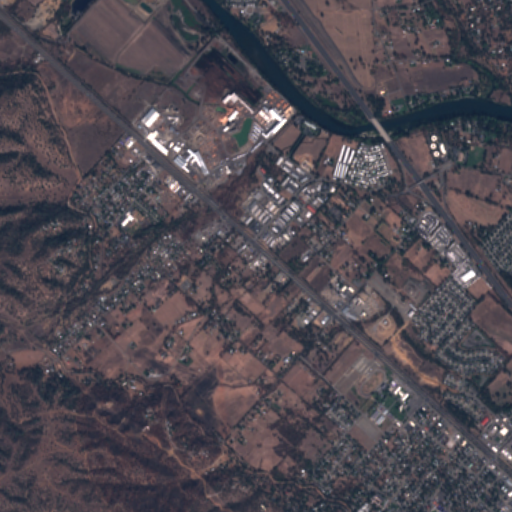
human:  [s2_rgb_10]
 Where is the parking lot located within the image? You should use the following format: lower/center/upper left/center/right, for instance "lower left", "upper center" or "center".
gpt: The parking lot is located in the center left of the image.
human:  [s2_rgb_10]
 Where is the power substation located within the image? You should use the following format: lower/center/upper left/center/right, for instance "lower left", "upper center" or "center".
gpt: The power substation is located in the center of the image.
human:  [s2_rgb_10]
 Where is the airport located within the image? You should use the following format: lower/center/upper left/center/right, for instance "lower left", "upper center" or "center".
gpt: There is no airport in the image.